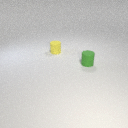
small green rubber cylinder to the right of small yellow rubber cylinder